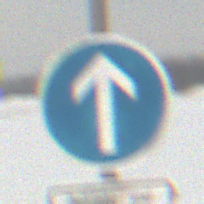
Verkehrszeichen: VorgeschriebeneFahrtrichtungGeradeaus
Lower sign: BesondereFahrzeugeUndTransportgueter9
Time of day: MorningAfternoon
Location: Outdoor (Nature)
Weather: Overcast
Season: Winter
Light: Natural